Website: crate-barrel
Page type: delivery-shipping
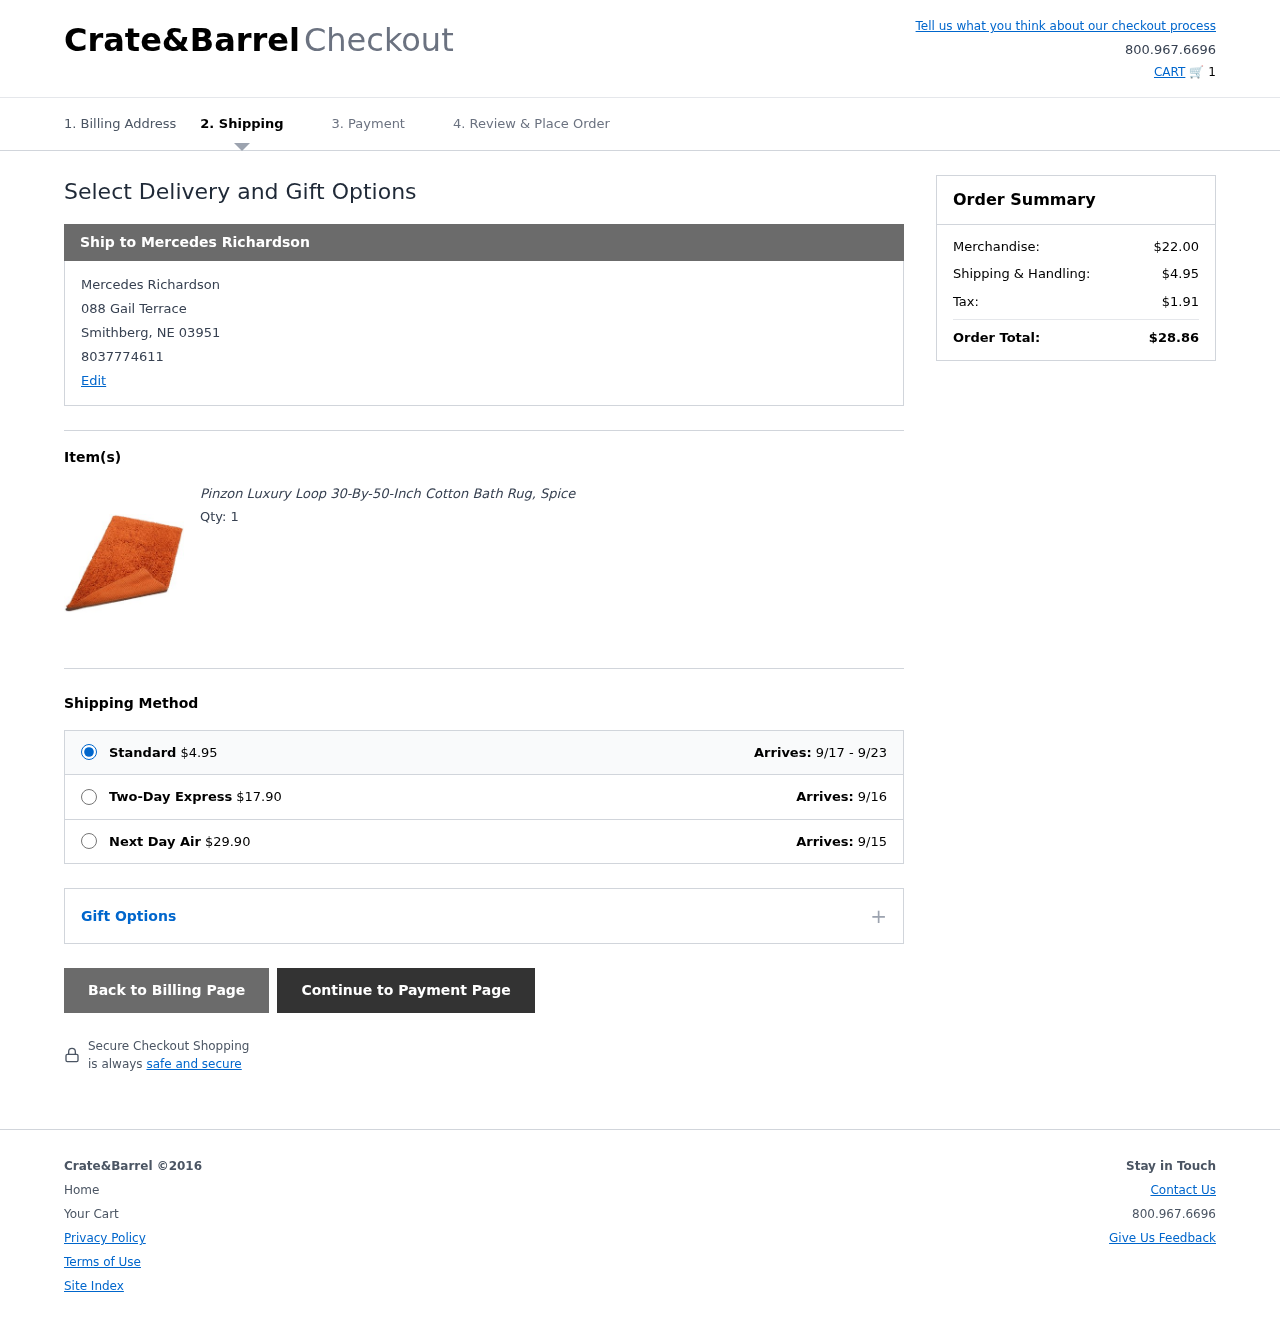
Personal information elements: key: PII_CITY
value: Smithberg
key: PII_FULLNAME
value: Mercedes Richardson
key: PII_PHONE
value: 8037774611
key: PII_POSTCODE
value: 03951
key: PII_STATE_ABBR
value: NE
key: PII_STREET
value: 088 Gail Terrace
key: PII_FULLNAME2
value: Mercedes Richardson
Product elements: key: PRODUCT1_NAME
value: Pinzon Luxury Loop 30-By-50-Inch Cotton Bath Rug, Spice
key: PRODUCT1_QUANTITY
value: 1
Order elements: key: ORDER_NUM_ITEMS
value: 1
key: ORDER_SHIPPING_COST
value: $4.95
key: ORDER_DELIVERY_DATE_RANGE
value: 9/17 - 9/23
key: ORDER_SHIPPING_COST_EXPRESS
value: $17.90
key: ORDER_SHIPPING_DATE_EXPRESS
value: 9/16
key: ORDER_SHIPPING_COST_NEXT_DAY
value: $29.90
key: ORDER_SHIPPING_DATE_NEXT_DAY
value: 9/15
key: ORDER_SUBTOTAL
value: $22.00
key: ORDER_SHIPPING_COST2
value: $4.95
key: ORDER_TAX
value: $1.91
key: ORDER_TOTAL
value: $28.86